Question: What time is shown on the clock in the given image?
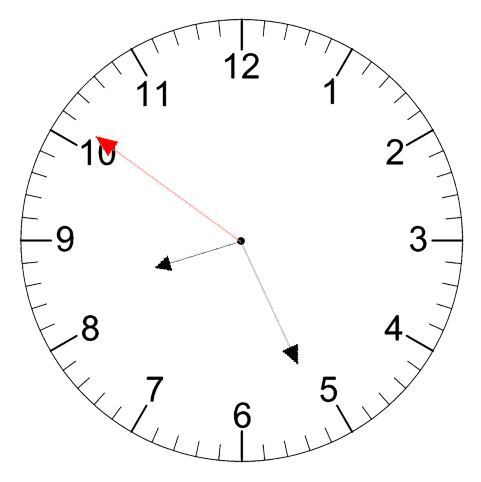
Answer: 08:25:51